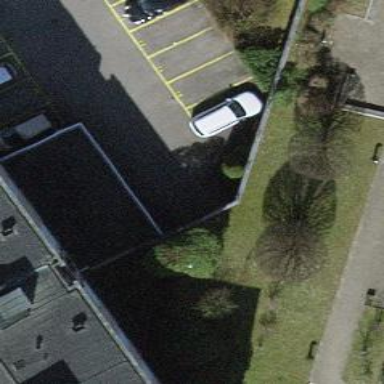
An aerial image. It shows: Parking area.